При ламинарном (без завихрений) течении жидкости по трубке скорость движения изменяется от нуля у стенки трубки до максимального значения на ее оси (пуазейлевский профиль скоростей). Так как соседние слои жидкости движутся с различными скоростями, между ними возникает сила трения, значение которой характеризуется физической величиной $\eta$, называемой коэффициентом вязкости. Согласно формуле Пуазейля, объем жидкости $Q$, протекающий по трубке в единицу времени (расход), связан с коэффициентом вязкости соотношением $$ Q=\frac{\Delta p\pi r^4}{8\eta l}, $$ где $\Delta p$ – разность давлений на концах трубки, $r$ – радиус трубки, $l$ – длина трубки. При этом формула Пуазейля применима, только если длина трубки удовлетворяет соотношению $l\gg l_0 \sim \frac{1}{\eta}\sqrt{\rho\sigma r^3}$, иначе пуазейлевский профиль скоростей не успеет установиться. Здесь $\rho$ – плотность жидкости, $\sigma$ – коэффициент поверхностного натяжения. Вам предлагается определить вязкость выданной Вам неизвестной жидкости. $\textit{Оборудование}$: шприц с неизвестной жидкостью вместимостью 5 мл, шприц с подкрашенной водой вместимостью 10 мл, капилляры диаметром 0,3 мм (10 штук), линейка, секундомер, пластина из оргстекла. $\textbf{Примечание}$: Выданные Вам салфетки предназначены для поддержания рабочего места сухим и чистым и не входят в состав оборудования. Миллиметровая бумага может использоваться только для построения графиков и также не входит в состав оборудования. Пластина из оргстекла предлагается в качестве рабочей поверхности для проведения экспериментов. Спички нужны только как заглушки для шприцев и также не входят в состав оборудования.
Определите краевой угол смачивания $\theta$ внутренней поверхности капилляра водой. Коэффициент поверхностного натяжения воды принять равным: $\sigma_в = 0.073~Н/м$, плотность воды $\rho_в = 1000~кг/м^3$, ускорение свободного падения $g = 9.8~м/с^2$. $\textbf{Примечание}$: краевой угол смачивания – угол, который образуется между касательной к поверхности жидкости в точке ее контакта с твердой поверхностью (рис. 1).
Определите коэффициент поверхностного натяжения неизвестной жидкости, считая, что для нее краевой угол смачивания совпадает с краевым углом смачивания воды. Плотность неизвестной жидкости равна $\rho_ж=1200~кг/м^3$.
Предложите способ экспериментального определения коэффициента вязкости неизвестной жидкости. Приведите его теоретическое обоснование с выводом необходимых формул. Подробно опишите схему проведения эксперимента.
Определите коэффициент вязкости неизвестной жидкости.
Замена капилляров и жидкости не предусмотрена, поэтому тщательно планируйте свои действия. Если при выполнении отдельного измерения у Вас осталась неиспользованной значительная часть капилляра, Вы можете аккуратно отломить ее и использовать еще раз. Часть капилляра, в которой побывала жидкость, повторно использовать нельзя из-за изменения свойств поверхности при смачивании. При длительном нахождении исследуемой жидкости на открытом воздухе некоторые легколетучие компоненты в ее составе могут частично испаряться, что существенно повлияет на качество результатов.
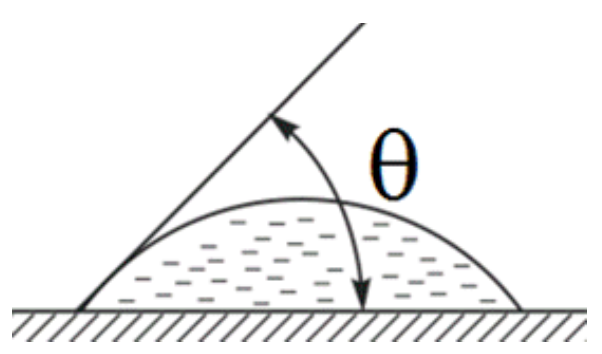
Определите краевой угол смачивания $\theta$ внутренней поверхности капилляра водой. Коэффициент поверхностного натяжения воды принять равным: $\sigma_в = 0.073~Н/м$, плотность воды $\rho_в = 1000~кг/м^3$, ускорение свободного падения $g = 9.8~м/с^2$.

Определите коэффициент поверхностного натяжения неизвестной жидкости, считая, что для нее краевой угол смачивания совпадает с краевым углом смачивания воды. Плотность неизвестной жидкости равна $\rho_ж=1200~кг/м^3$.

Предложите способ экспериментального определения коэффициента вязкости неизвестной жидкости. Приведите его теоретическое обоснование с выводом необходимых формул. Подробно опишите схему проведения эксперимента.

Определите коэффициент вязкости неизвестной жидкости.

С помощью рассчитанного значения коэффициента вязкости оцените характерную длину установления пуазейлевского профиля скоростей $l_0$.
Темы:
E, Всероссийские